Question: My messenger Application is using more than 100% CPU usage.How can one program use more CPU than I have? What is that percentage based on?
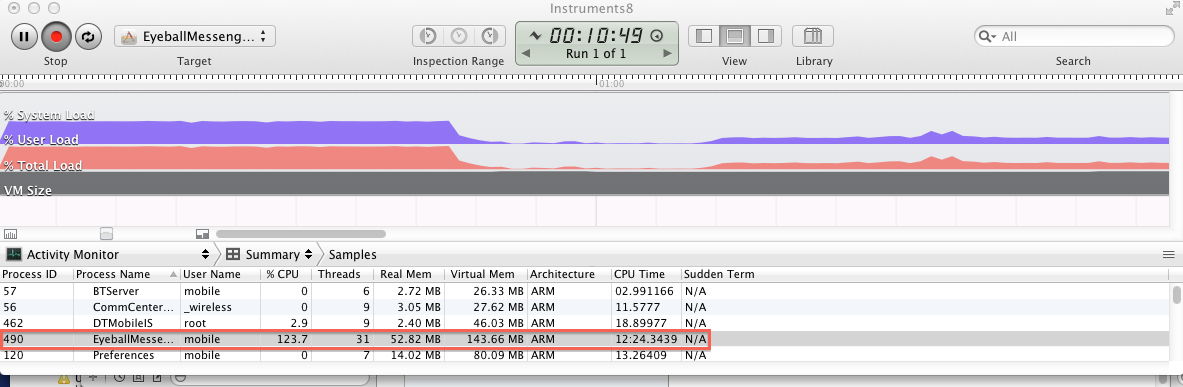
Answer: It's per CPU core. A two-core CPU can go to 200%, 4-core to 400%, etc.